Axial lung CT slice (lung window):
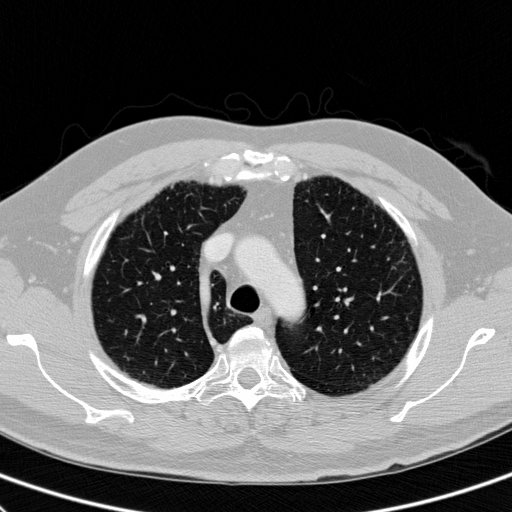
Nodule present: no